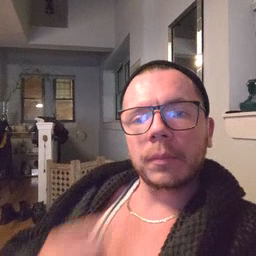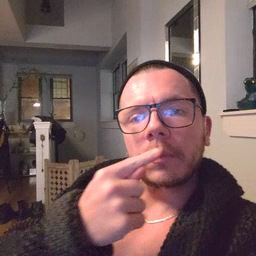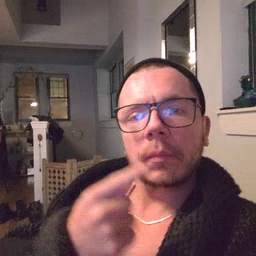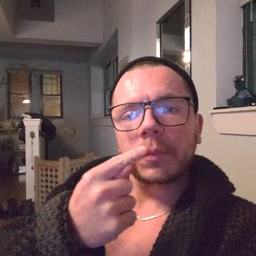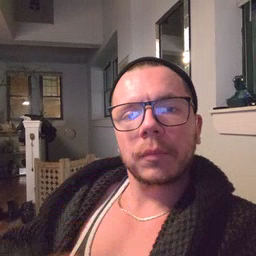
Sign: mouth